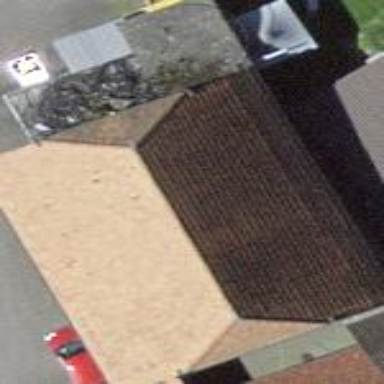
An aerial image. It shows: Rural barn.